Question: As the question states, how do I successfully place multiple icons on the same line of text in a 'JTextPane'? Every time I try to change the value of 'actionText', the results are very unpredictable. As an example, this is the kind of thing I'm trying to achieve :

If I pass just the icon-tokens to create icons (" ", for example), they just stack on top of each other (or maybe not, hard to tell). If I put " , " or " and ", then the first fighter-icon appears on the first line, while the comma and other fighter-icon appears on the second line.
I am currently trying using a solution built upon the oracle tutorial for 'JTextPane' : <URL>. Here is the chunk of my code that creates my custom text panes.
'''
public final class GameTextPaneFactory {
private static final String[] ADVENTURER_TOKENS = {"<FIGHTER>", "<CLERIC>", "<WIZARD>", "<ROGUE>"};
private static final int TEXT_PANE_WIDTH = 30;
public static JTextPane createActionTextPane(String actionText) {
ArrayList<String>[] wordsAndStyles = parseActionText(actionText);
JTextPane actionTextPane = new JTextPane();
StyledDocument doc = actionTextPane.getStyledDocument();
addStylesToDocument(doc);
try {
for (int i=0; i < wordsAndStyles[0].size(); i++) {
doc.insertString(doc.getLength(), wordsAndStyles[0].get(i),
doc.getStyle(wordsAndStyles[1].get(i)));
}
} catch (BadLocationException ble) {
System.err.println("Couldn't insert initial text into text pane.");
}
actionTextPane.setEditable(false);
return actionTextPane;
}
private static void addStylesToDocument(StyledDocument doc) {
// TODO add images (styles) here
Style def = StyleContext.getDefaultStyleContext().getStyle(StyleContext.DEFAULT_STYLE);
Style regular = doc.addStyle("regular", def);
Style icons = doc.addStyle("fighterIcon", regular);
StyleConstants.setAlignment(icons, StyleConstants.ALIGN_CENTER);
ImageIcon fighterIcon = new ImageIcon("images/fighter_image.png", "fighter");
StyleConstants.setIcon(icons, fighterIcon);
icons = doc.addStyle("clericIcon", regular);
StyleConstants.setAlignment(icons, StyleConstants.ALIGN_CENTER);
ImageIcon clericIcon = new ImageIcon("images/cleric_image.png", "cleric");
StyleConstants.setIcon(icons, clericIcon);
icons = doc.addStyle("wizardIcon", regular);
StyleConstants.setAlignment(icons, StyleConstants.ALIGN_CENTER);
ImageIcon wizardIcon = new ImageIcon("images/wizard_image.png", "wizard");
StyleConstants.setIcon(icons, wizardIcon);
icons = doc.addStyle("rogueIcon", regular);
StyleConstants.setAlignment(icons, StyleConstants.ALIGN_CENTER);
ImageIcon rogueIcon = new ImageIcon("images/rogue_image.png", "rogue");
StyleConstants.setIcon(icons, rogueIcon);
}
private static ArrayList<String>[] parseActionText(String text) {
String[] words = text.split(" ");
ArrayList<String> outputStrings = new ArrayList<String>();
ArrayList<String> outputStyles = new ArrayList<String>();
StringBuilder nextStringBuilder = new StringBuilder();
int currentLineLength = TEXT_PANE_WIDTH;
for(String word : words) {
if(Arrays.asList(ADVENTURER_TOKENS).contains(word)) {
if(nextStringBuilder.length() != 0) {
outputStrings.add(nextStringBuilder.toString());
outputStyles.add("regular");
nextStringBuilder = new StringBuilder();
}
outputStrings.add(" "); // this is ignored, but cannot be empty
switch(word) {
case "<FIGHTER>":
outputStyles.add("fighterIcon");
break;
case "<CLERIC>":
outputStyles.add("clericIcon");
break;
case "<WIZARD>":
outputStyles.add("wizardIcon");
break;
case "<ROGUE>":
outputStyles.add("rogueIcon");
break;
}
currentLineLength += 3; // an icon is about 3 characters in length
} else {
if(currentLineLength + word.length() + 1 > TEXT_PANE_WIDTH) {
nextStringBuilder.append("
");
currentLineLength = 0;
}
nextStringBuilder.append(" " + word);
currentLineLength += word.length() + 1;
}
}
if(nextStringBuilder.length() != 0) {
outputStrings.add(nextStringBuilder.toString());
outputStyles.add("regular");
}
@SuppressWarnings("unchecked")
ArrayList<String>[] output = new ArrayList[2];
output[0] = outputStrings;
output[1] = outputStyles;
return output;
}
'''
}
If someone has a better solution I am all ears. Thanks!
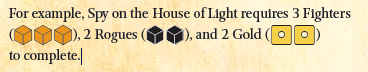
Answer: Try adding
'''
outputStrings.add(" "); // this is ignored, but cannot be empty
outputStyles.add("regular");
'''
After each new "adventurer" style
'''
outputStrings.add(" "); // this is ignored, but cannot be empty
switch (word) {
case "<FIGHTER>":
outputStyles.add("fighterIcon");
break;
case "<CLERIC>":
outputStyles.add("clericIcon");
break;
case "<WIZARD>":
outputStyles.add("wizardIcon");
break;
case "<ROGUE>":
outputStyles.add("rogueIcon");
break;
}
outputStrings.add(" "); // this is ignored, but cannot be empty
outputStyles.add("regular");
'''
I had a bit of a play around, seeing if I could get the formatting to look a little better, this is basically what I came up with...

Instead of using styles, I basically insert the text and images directly to the text pane. There seems to be issues with like styles been set next to each other, so that instead what happens, they are basically merged into a single entry in the document, this would explain why you had issues with your styles. I had a similar issue with the icons for some reason, hence the reason why I had to create a new instance each time...
This is a bit rough and ready, but the basic idea is there. It basically uses the Regular Expression API to find all the matches of the "keywords", inserts the text before it and then inserts a special icon depending on the keyword...
'''
public static JTextPane createActionTextPane(String actionText) {
JTextPane actionTextPane = new JTextPane();
actionTextPane.setOpaque(false);
StyledDocument doc = actionTextPane.getStyledDocument();
Pattern pattern = Pattern.compile("<FIGHTER>|<CLERIC>|<GOLD>");
Matcher matcher = pattern.matcher(actionText);
int previousMatch = 0;
while (matcher.find()) {
int startIndex = matcher.start();
int endIndex = matcher.end();
String group = matcher.group();
String subText = actionText.substring(previousMatch, startIndex);
if (!subText.isEmpty()) {
actionTextPane.replaceSelection(subText);
}
switch (group) {
case "<FIGHTER>":
actionTextPane.insertIcon(new ImageIcon("fifight.gif"));
break;
case "<CLERIC>":
actionTextPane.insertIcon(new ImageIcon("mage.gif"));
break;
case "<GOLD>":
actionTextPane.insertIcon(new ImageIcon("Gold.png"));
break;
}
previousMatch = endIndex;
}
String subText = actionText.substring(previousMatch);
if (!subText.isEmpty()) {
actionTextPane.replaceSelection(subText);
}
actionTextPane.setEditable(false);
return actionTextPane;
}
'''
Now, frankly, I've not bothered about line widths or the like, and instead, used a 'JScrollPane' and the 'JTextComponent''s wrapping capabilities instead...but that's up to you...